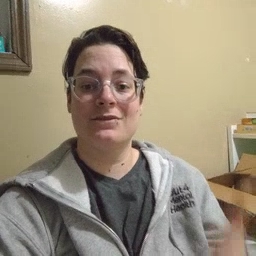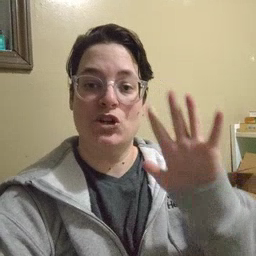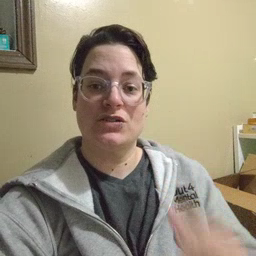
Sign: finish